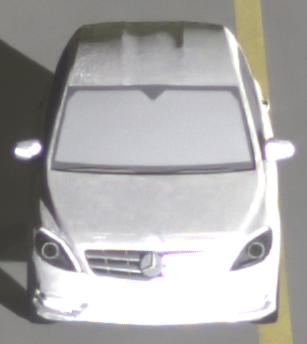
Make: Mercedes-Benz
Model: B 180 BlueEFFICIENCY
Detailed model: B-Class (246)
Model produced from: 2011/11
Model produced until: 2012/10
Doors: 5
Color: white
Road condition: wet road
Daytime: night
Contrast: high contrast